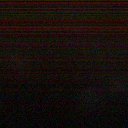
Screen state: off